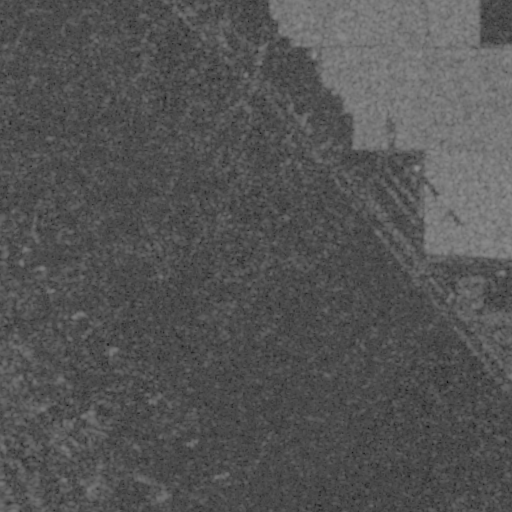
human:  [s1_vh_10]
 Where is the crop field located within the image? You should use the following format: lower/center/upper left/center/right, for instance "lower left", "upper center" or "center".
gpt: The crop field is located in the right of the image.
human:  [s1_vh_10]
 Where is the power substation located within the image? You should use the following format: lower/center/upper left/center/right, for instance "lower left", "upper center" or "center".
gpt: The power substation is located in the upper left of the image.
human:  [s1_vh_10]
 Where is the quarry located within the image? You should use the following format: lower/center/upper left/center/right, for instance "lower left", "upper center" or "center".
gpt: There is no quarry in the image.

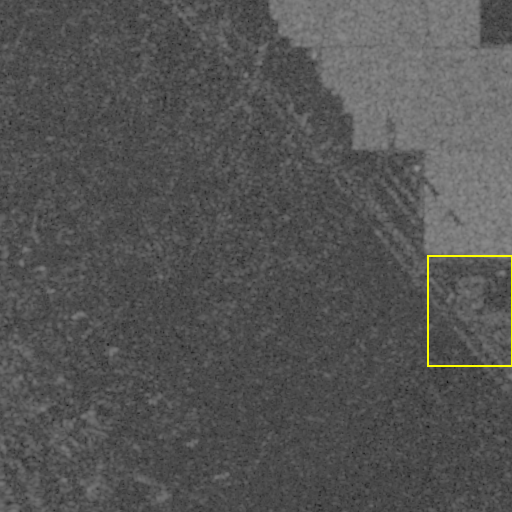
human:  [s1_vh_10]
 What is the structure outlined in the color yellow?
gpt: The structure outlined in yellow is a crop field.
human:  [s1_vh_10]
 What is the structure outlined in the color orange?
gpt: There is no orange outline.